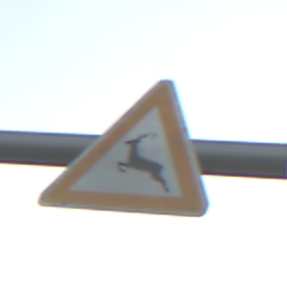
Verkehrszeichen: WildwechselRechts
Umgebung: Outdoor, RoadRail
Tageszeit: SunriseSunset
Wetter: PartlyCloudy
Licht: Natural
Jahreszeit: NotSpecified
Kontrast: LowContrast